Aerial crown-view tile of a tropical tree (Barro Colorado Island, Panama), acquired 20250915:
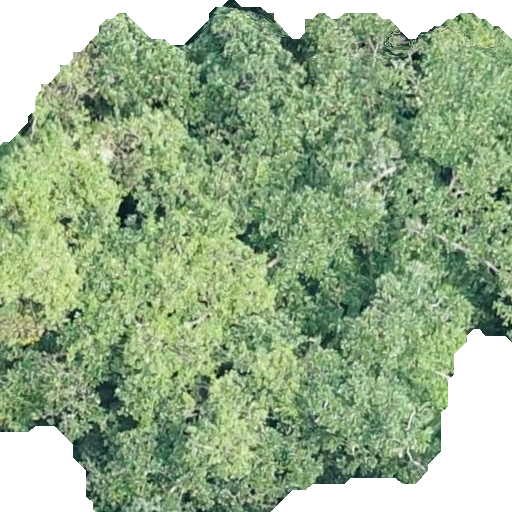
Species: Ficus insipida
GBIF accepted scientific name: Ficus insipida
Crown area: 388.321 m²